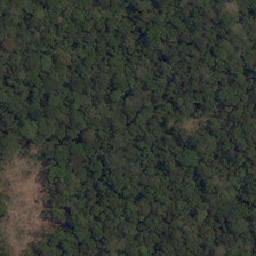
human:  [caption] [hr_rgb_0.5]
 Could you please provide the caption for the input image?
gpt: The forest is thick and wide.

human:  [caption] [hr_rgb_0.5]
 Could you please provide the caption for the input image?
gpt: The forest is thick and wide.

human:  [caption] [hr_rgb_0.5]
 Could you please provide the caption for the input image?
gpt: The forest is thick and thick.

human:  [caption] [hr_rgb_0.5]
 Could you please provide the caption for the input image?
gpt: the forest is dense and wide.

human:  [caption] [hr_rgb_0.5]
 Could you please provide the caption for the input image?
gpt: The forest is thick and thick.